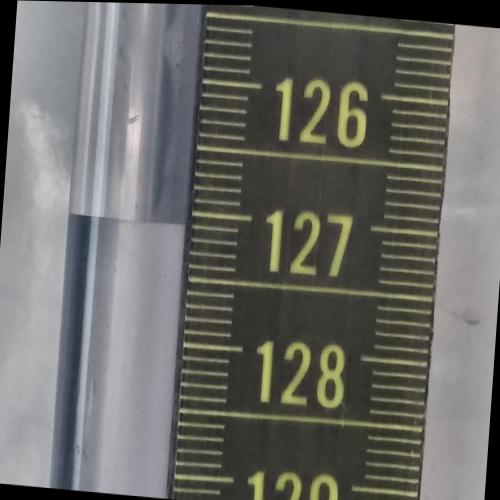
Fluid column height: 127.1 cm